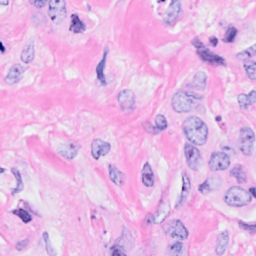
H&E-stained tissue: Breast